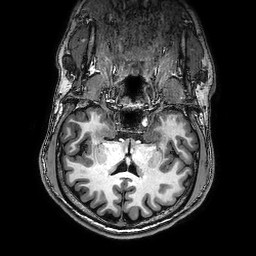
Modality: T1w
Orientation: sagittal
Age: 37
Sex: male
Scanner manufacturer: philips
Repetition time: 0.00817 s
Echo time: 0.00375 s